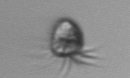
Label: Ciliophora